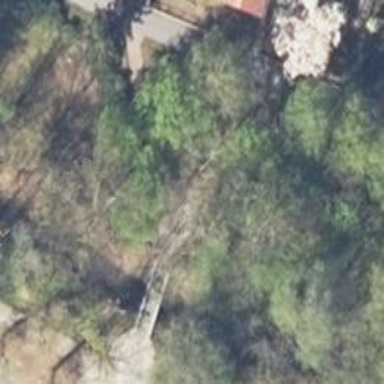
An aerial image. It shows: Footway bridge.